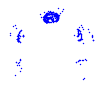
Particle: proton